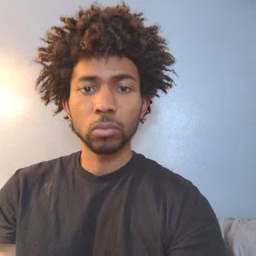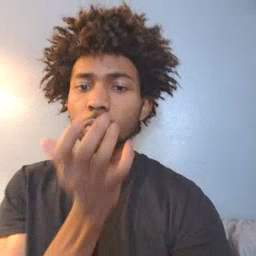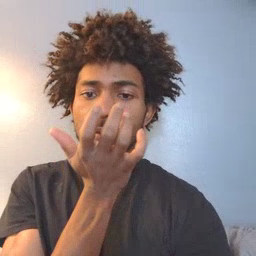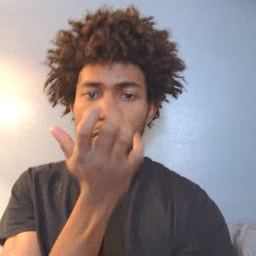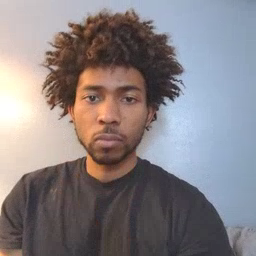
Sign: grass